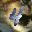
Label: 4